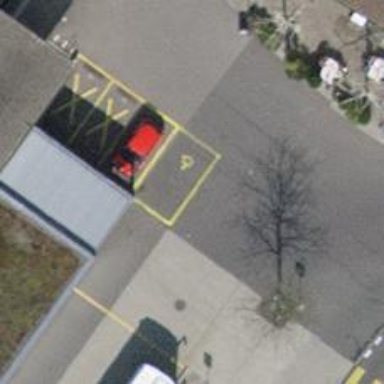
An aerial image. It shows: Car-sharing service available at this location.